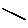
Label: line